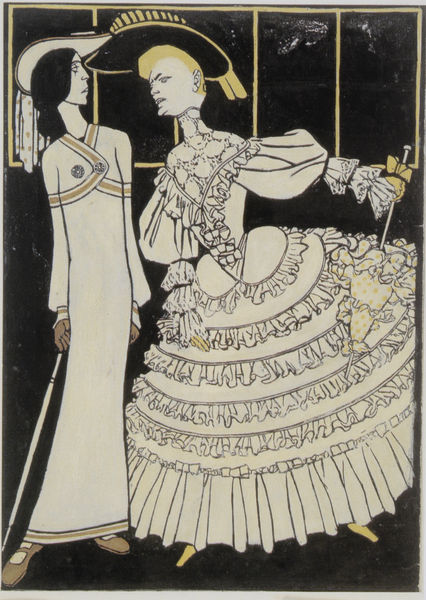
Titel: Streit der Moden - Illustration für den "Simplicissimus", 9.Jg., Nr. 36
Künstler: Bruno Paul
Standort: München
Institution: Staatliche Graphische Sammlung
Schlagwörter: hand, kampf, mann, weiß, frauen, gelb, braun, damen, frau, frisur, haar, handschuhe, hut, hüte, kleid, kleider, raum, schwarz, zeichnung, schirm, sonnenschirm, ball, mode, rock, tanz, jacke, böse, falten, kragen, spitze, hals, hände, schlank, haare, paar, spitzen, bühne, theater, augenbrauen, puffärmel, rokoko, stock, taille, holzschnitt, zwei, ballerinas, mieder, schuhe, stab, modern, grafik, graphik, linien, karikatur, falte, jugendstil, polster, zwei frauen, brauen, gerade, streifen, sandalen, rüsche, rüschen, knöpfe, dünn, punkte, griff, linear, schlicht, druck, linolschnitt, lithographie, schnitt, schwarzweiss, simplicissimus, illustration, ironie, satire, streit, punkt, schirme, plakat, spazierstock, moder, graphisch, heine, gerunzelt, wut, korsett, volant, bruno paul, simplicissmus, bedrohen, beschimpfung, geraden, korsage, krinoline, lebensreform, primitiv, reformkleid, reifrock, tailliert, wolant, zicken, zwei damen